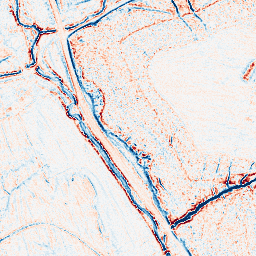
Category: edge_preserving
Decomposition family: anisotropic_diffusion
Decomposition parameters: iterations: 10
kappa: 100
gamma: 0.1
Upsampling method: bspline
Upsampling parameters: scale: 2
Upsampling scale: 2